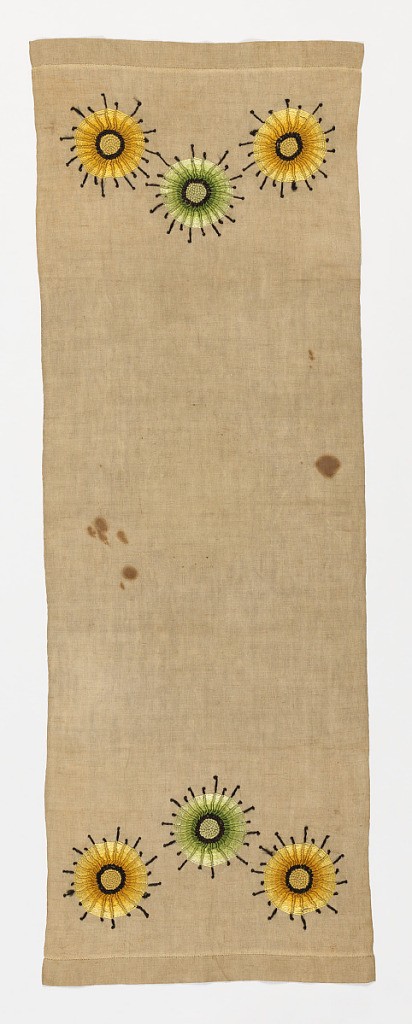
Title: Table runner
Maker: Unknown
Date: ca. 1905
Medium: linen, viscose rayon embroidery Technique: embroidered on plain weave
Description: Rectangular table runner with three yellow and green circular sunbursts on both ends.